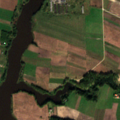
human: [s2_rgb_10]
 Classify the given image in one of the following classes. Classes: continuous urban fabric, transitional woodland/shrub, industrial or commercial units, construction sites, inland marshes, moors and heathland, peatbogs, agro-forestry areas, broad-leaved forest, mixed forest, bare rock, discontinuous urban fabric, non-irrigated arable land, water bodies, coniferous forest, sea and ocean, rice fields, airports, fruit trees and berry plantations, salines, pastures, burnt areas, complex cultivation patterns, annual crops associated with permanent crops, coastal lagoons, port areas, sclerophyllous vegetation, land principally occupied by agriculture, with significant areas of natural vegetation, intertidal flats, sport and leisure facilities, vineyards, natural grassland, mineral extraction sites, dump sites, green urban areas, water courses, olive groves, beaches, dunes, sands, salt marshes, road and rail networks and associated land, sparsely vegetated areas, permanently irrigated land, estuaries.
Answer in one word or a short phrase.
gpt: industrial or commercial units, non-irrigated arable land, complex cultivation patterns, broad-leaved forest, water bodies